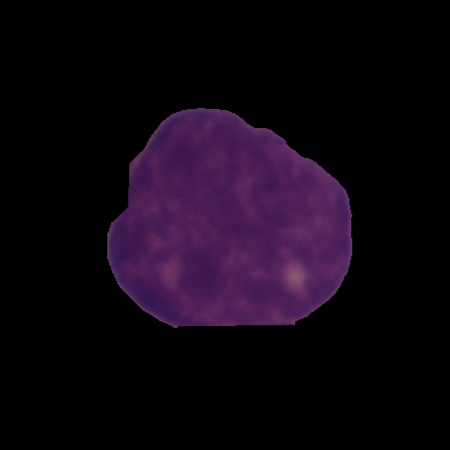
Label: cancer